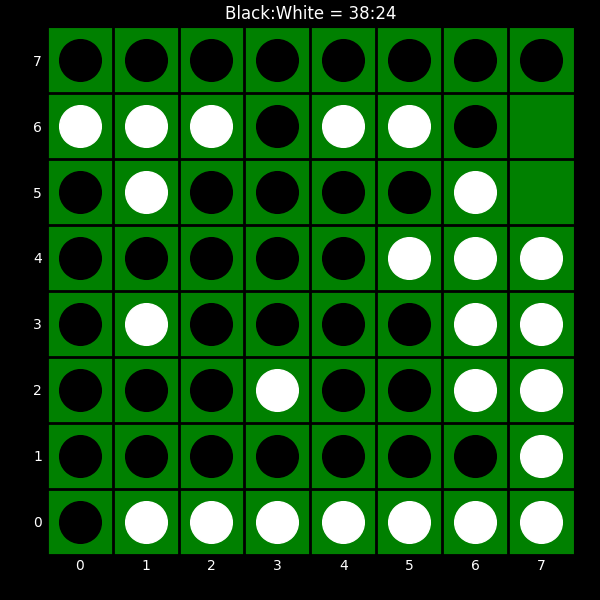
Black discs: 38
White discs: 24